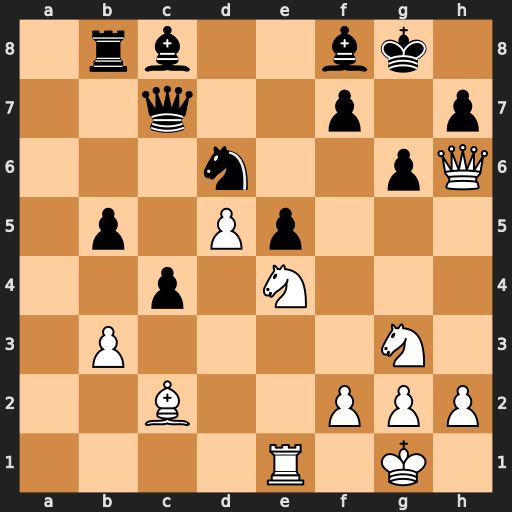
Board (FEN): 1rb2bk1/2q2p1p/3n2pQ/1p1Pp3/2p1N3/1P4N1/2B2PPP/4R1K1
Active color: w
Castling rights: -
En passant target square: -
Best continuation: Nf6+ Kh8 Qxf8#